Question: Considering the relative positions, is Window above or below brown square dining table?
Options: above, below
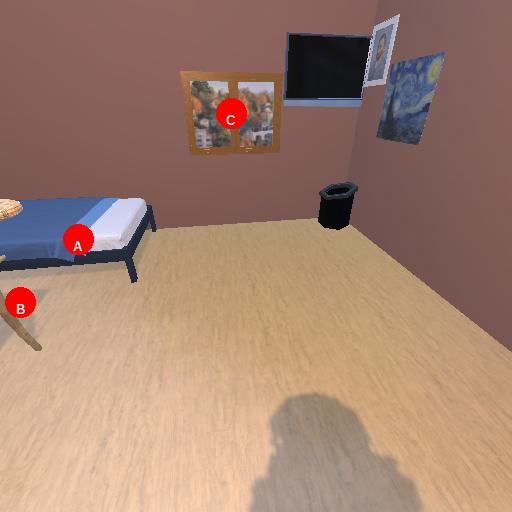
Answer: above